Interaction volume radius: 5 \u00c5
Interaction volume height: 25 \u00c5
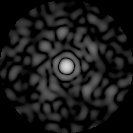
Disorder parameter: 0.8222